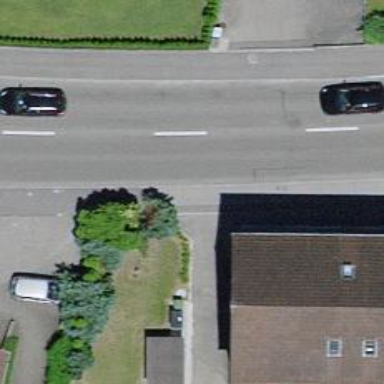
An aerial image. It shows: Asphalt road with sidewalks on both sides. The road is classified as primary highway.